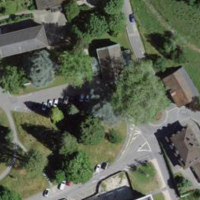
EUNIS habitat code: 53
Species observed at this site:
Primula vulgaris